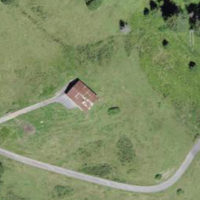
EUNIS habitat code: 23
Species observed at this site:
Parnassia palustris